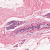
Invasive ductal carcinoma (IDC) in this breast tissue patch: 0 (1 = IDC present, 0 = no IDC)